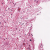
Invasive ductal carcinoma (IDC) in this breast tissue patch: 0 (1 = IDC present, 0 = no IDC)